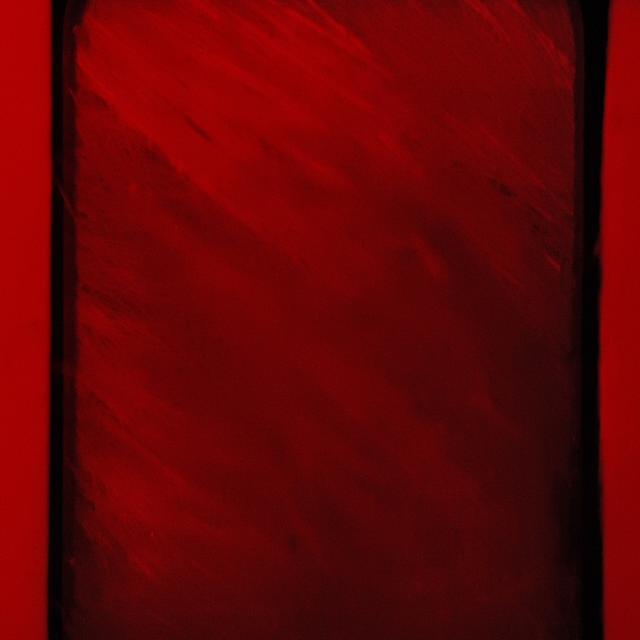
Canine fungal skin infection — characterized by alopecia, scaling, crusting, and circular lesions. Common agents include Malassezia and Candida species.